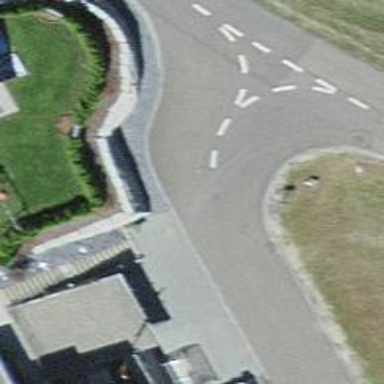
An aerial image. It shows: Concrete steps on the road with surface made of concrete plates.